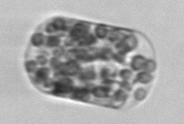
Label: Guinardia_flaccida